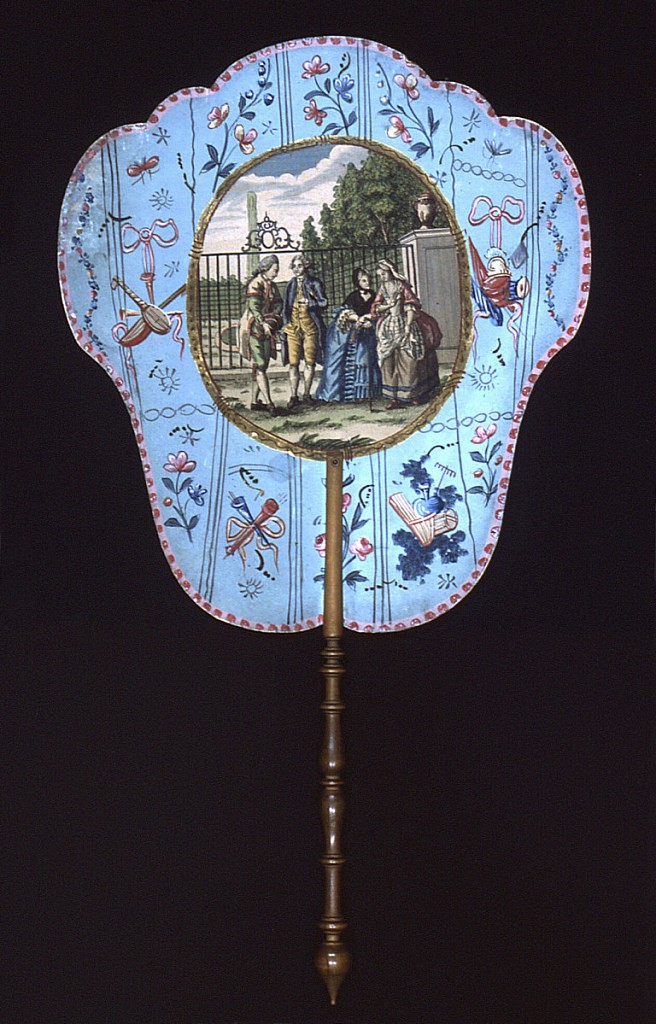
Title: Handscreen
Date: ca. 1770
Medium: Engraved, hand-colored and painted paper leaf, turned wood handle
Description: Handscreen with engraved and hand-colored design. Obverse: an oval medallion with two couples talking in front of a garden gate with a fountain behind, surrounded by hand-painted motifs of flowers, musical instruments, etc. Reverse: short dialogues from the play "Julia," numbered sequentially.